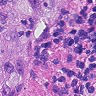
Metastatic tissue present: yes